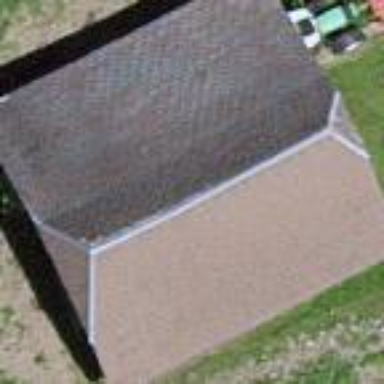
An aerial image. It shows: Rural barn.